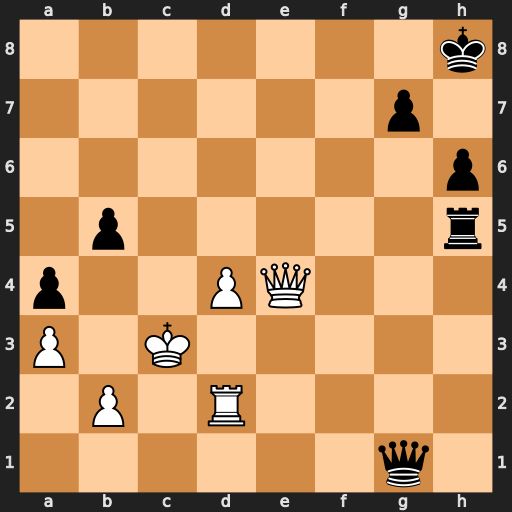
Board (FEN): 7k/6p1/7p/1p5r/p2PQ3/P1K5/1P1R4/6q1
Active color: w
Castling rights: -
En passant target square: -
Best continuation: Qe8+ Kh7 Qxh5 Qc1+ Kd3